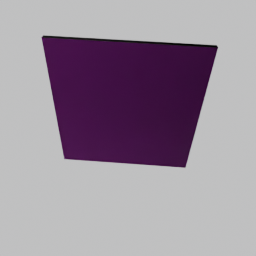
Label: decoration